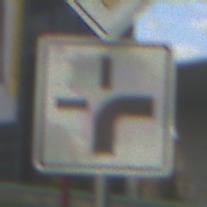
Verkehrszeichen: VerlaufVorfahrtsstrasse3
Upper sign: Vorfahrtsstrasse
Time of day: MorningAfternoon
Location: Outdoor (Suburban)
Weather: PartlyCloudy
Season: NotSpecified
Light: Natural